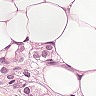
Metastatic tissue present: yes